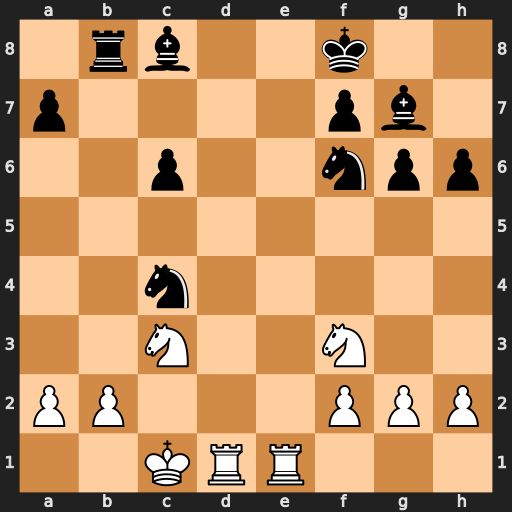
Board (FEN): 1rb2k2/p4pb1/2p2npp/8/2n5/2N2N2/PP3PPP/2KRR3
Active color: w
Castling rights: -
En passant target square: -
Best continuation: Rd8+ Ne8 Rdxe8#